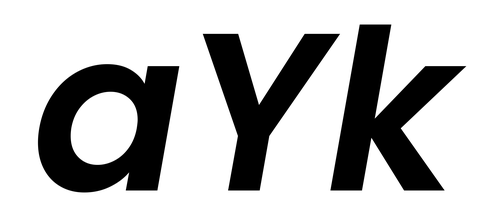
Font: Poppins-SemiBoldItalic